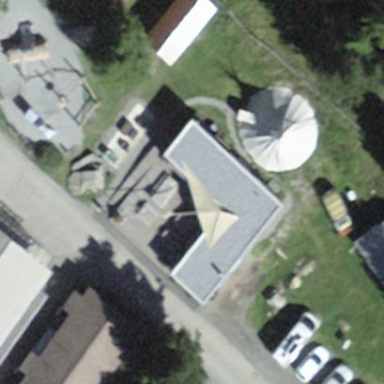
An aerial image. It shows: View of roof of building.